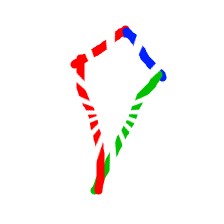
Shape: kite